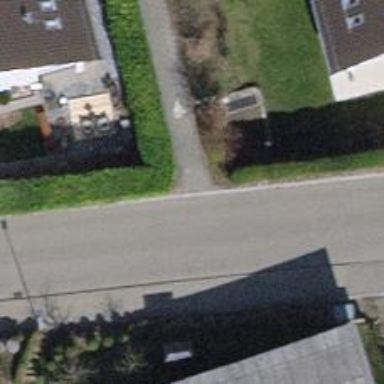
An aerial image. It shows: Kerb barrier.